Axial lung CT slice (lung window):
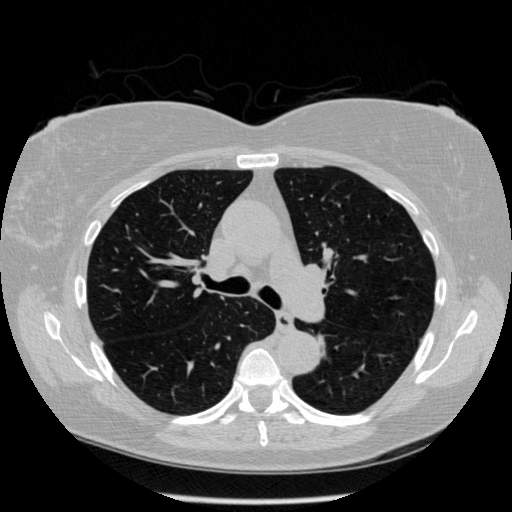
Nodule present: no